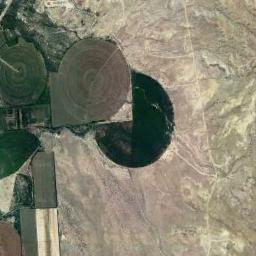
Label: circular_farmland